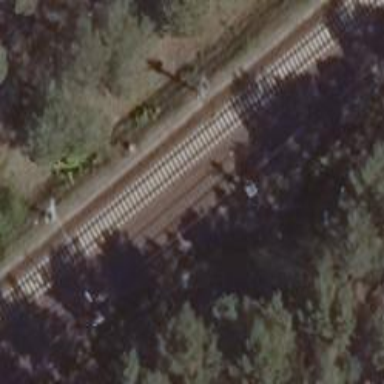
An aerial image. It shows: Light railway signal with light crossing form.